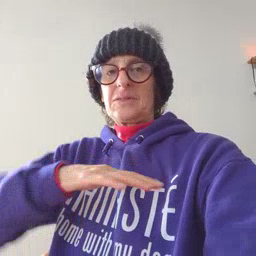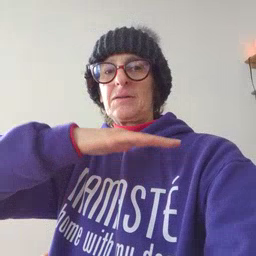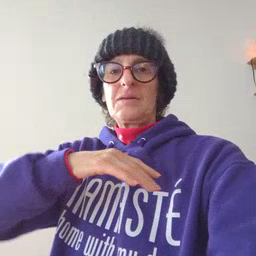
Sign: table